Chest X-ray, PA view. Patient: 77 years old, sex M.
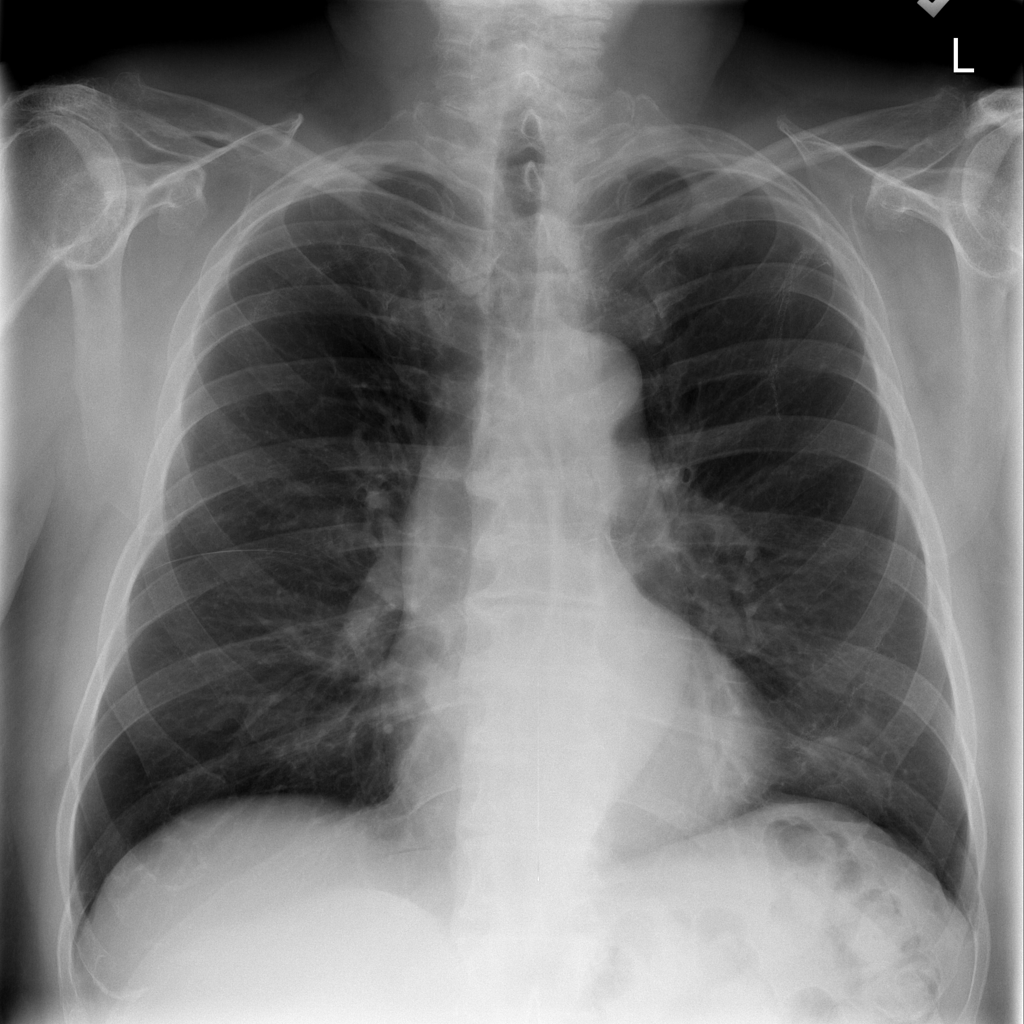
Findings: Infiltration